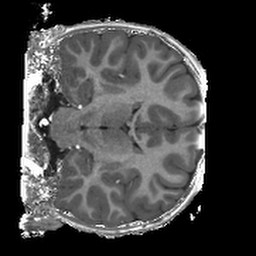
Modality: T1w
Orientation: coronal
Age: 7
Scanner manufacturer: siemens
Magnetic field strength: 3 T
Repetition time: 2.4 s
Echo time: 0.00224 s